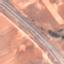
Land use / land cover class: Highway